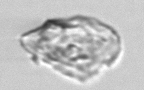
Label: detritus_transparent